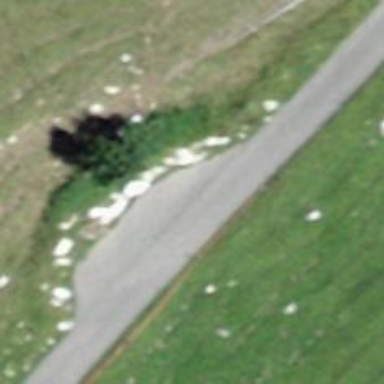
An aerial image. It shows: Passing place on the road.